Interaction volume radius: 10 \u00c5
Interaction volume height: 15 \u00c5
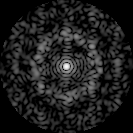
Disorder parameter: 0.8073